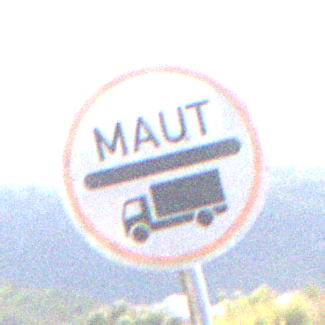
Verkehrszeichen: Mautpflicht
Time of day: MorningAfternoon
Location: Outdoor (RoadRail)
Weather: PartlyCloudy
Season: NotSpecified
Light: Natural